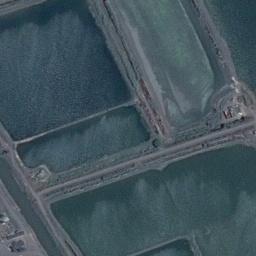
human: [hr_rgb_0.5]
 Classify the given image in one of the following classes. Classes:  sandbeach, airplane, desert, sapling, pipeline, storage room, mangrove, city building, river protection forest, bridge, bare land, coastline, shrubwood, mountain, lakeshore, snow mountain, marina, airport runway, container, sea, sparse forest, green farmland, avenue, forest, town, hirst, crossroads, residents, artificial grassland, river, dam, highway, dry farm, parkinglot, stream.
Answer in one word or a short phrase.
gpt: green farmland